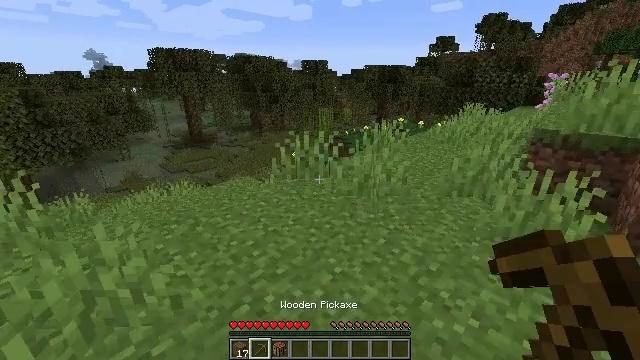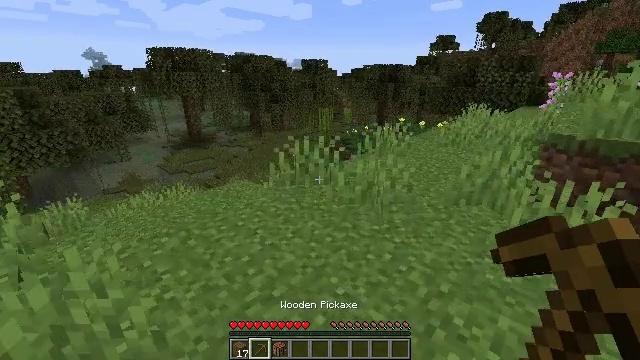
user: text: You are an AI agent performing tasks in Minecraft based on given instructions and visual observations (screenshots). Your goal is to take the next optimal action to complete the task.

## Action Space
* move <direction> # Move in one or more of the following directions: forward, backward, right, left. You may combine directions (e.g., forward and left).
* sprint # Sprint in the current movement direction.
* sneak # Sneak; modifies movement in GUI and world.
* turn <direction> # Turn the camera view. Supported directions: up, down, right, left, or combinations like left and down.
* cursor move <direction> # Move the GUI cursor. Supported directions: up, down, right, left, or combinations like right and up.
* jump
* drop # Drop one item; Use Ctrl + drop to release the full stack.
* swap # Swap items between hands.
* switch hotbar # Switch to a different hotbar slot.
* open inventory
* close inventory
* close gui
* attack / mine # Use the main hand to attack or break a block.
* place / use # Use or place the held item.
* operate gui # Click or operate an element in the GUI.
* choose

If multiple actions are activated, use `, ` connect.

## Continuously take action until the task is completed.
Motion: motion action
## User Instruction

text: Get the crafting table into the inventory.
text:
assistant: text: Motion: move forward
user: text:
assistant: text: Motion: no_op